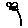
Label: flower